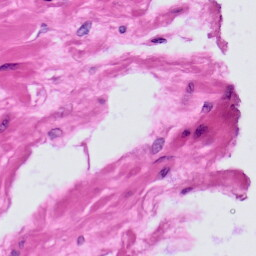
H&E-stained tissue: Prostate